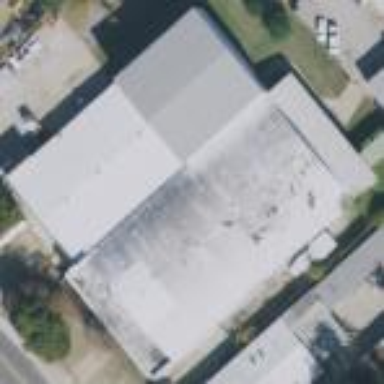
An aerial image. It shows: Warehouse building.